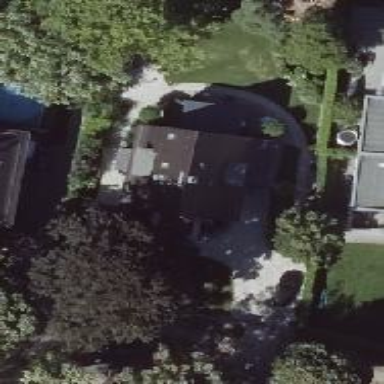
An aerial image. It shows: Detached building with gabled roof.